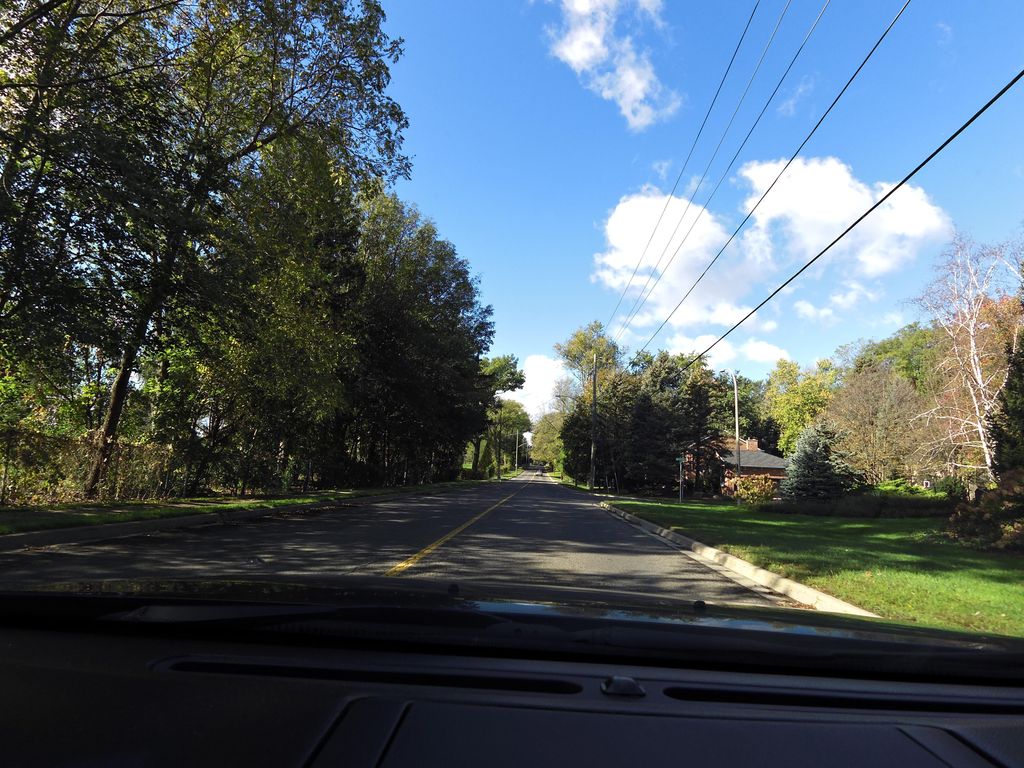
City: hamilton